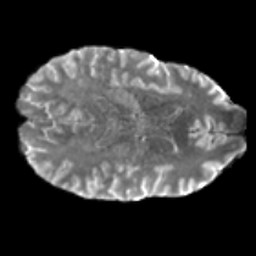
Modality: T2w
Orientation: axial
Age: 46
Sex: male
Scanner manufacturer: ge
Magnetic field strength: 3 T
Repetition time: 3.335 s
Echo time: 0.0868 s